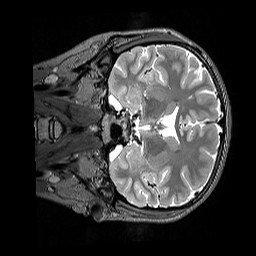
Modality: T2w
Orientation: coronal
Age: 19
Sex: female
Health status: healthy
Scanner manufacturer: siemens
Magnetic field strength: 3 T
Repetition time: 3.2 s
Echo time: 0.568 s